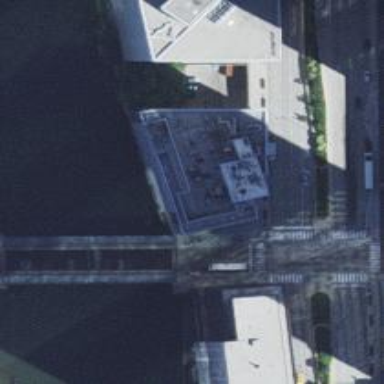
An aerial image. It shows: Movable bascule bridge on footway road.